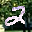
Label: 2